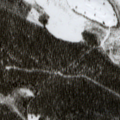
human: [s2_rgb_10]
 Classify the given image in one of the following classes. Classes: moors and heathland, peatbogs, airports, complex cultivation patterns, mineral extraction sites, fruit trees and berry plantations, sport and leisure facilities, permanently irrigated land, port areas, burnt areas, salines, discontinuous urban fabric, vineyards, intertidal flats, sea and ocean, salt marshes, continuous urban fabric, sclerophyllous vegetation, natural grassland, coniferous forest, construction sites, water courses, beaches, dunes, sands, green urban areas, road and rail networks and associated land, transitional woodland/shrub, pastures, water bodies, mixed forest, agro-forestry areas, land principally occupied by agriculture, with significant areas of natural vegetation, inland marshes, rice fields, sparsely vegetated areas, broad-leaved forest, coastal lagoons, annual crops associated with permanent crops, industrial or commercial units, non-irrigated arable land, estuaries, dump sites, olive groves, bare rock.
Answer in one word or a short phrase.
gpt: coniferous forest, peatbogs